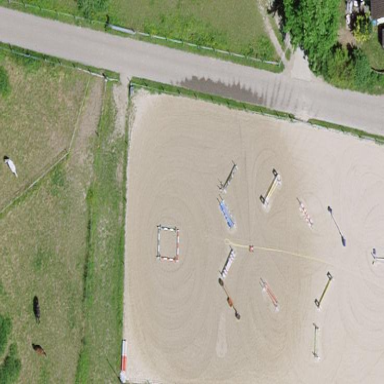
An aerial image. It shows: Equestrian pitch for leisure land sports.